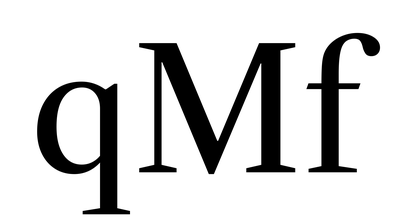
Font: LibreCaslonText_Regular